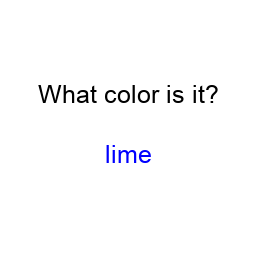
Color: blue
Color name shown: lime
Background color: white
Question text color: black